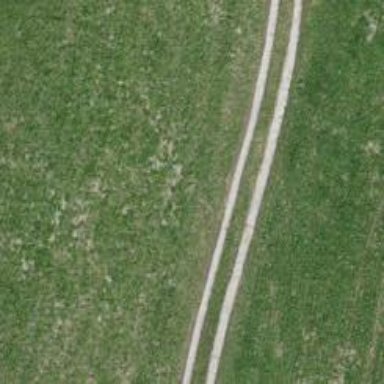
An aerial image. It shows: Gravel track of grade3 type.